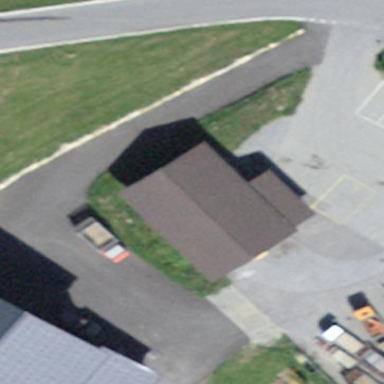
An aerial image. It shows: Farm auxiliary building.